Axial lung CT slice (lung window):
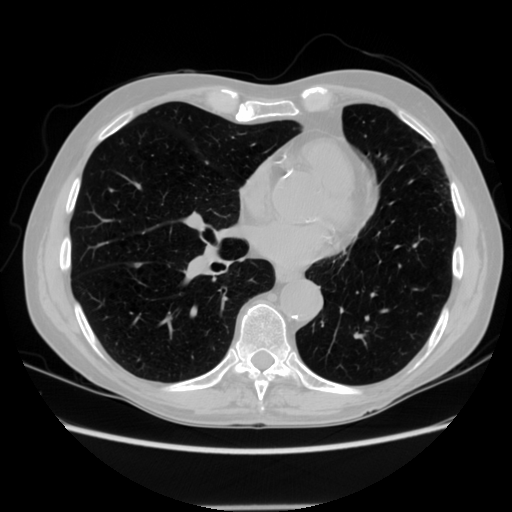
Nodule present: no